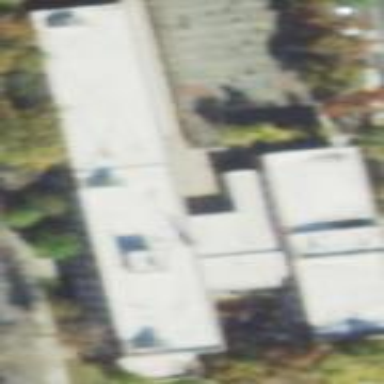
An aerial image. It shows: School building with flat roof.